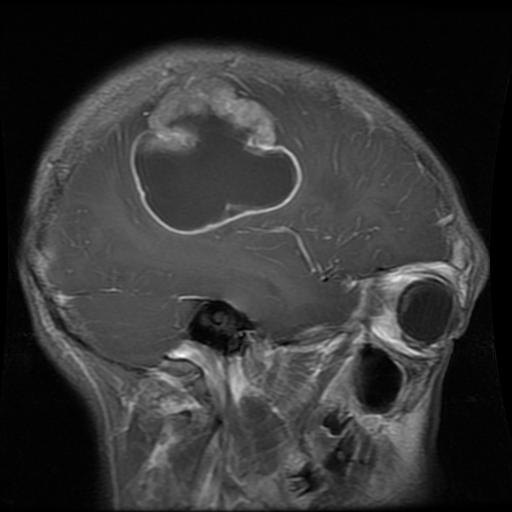
Label: glioma